Question: I am developing a simple application in which I have to display some German text; it's working fine in Android 2.3 to Android 4.0, but when I am testing on Android 4.1 (Jelly Bean) it's not working anymore.
I have one WebView, I set data through 'loadData' method. See the code below:
'''
WebView mWebView = (WebView)findViewById(R.id.MyWebView);
String chararc = "A O U a o u";
mWebView.getSettings().setDefaultTextEncodingName("UTF-8");
mWebView.loadData(chararc, "text/html", "UTF-8");
'''
Here I attached screenshots of Android 2.3.1 and Android 4.1:

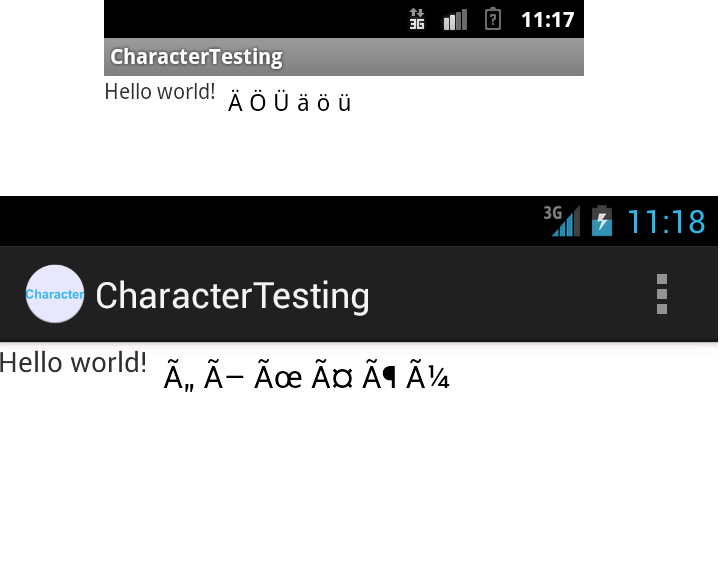
Answer: Hi, I got it.Here's the solution, I'm sure it will work.
'''
WebView mWebView = (WebView)findViewById(R.id.MyWebView);
String chararc = "A O U a o u";
mWebView.getSettings().setDefaultTextEncodingName("UTF-8");
mWebView.loadData(chararc, "text/html; charset=UTF-8",null);
'''